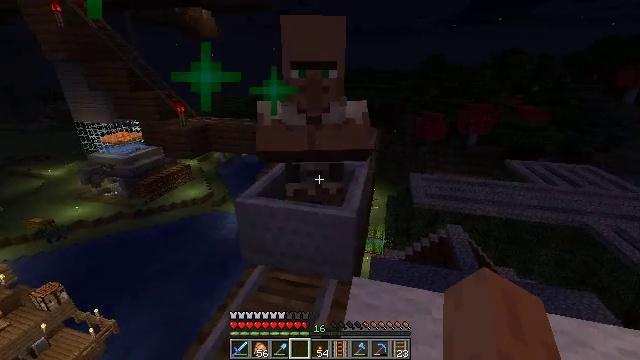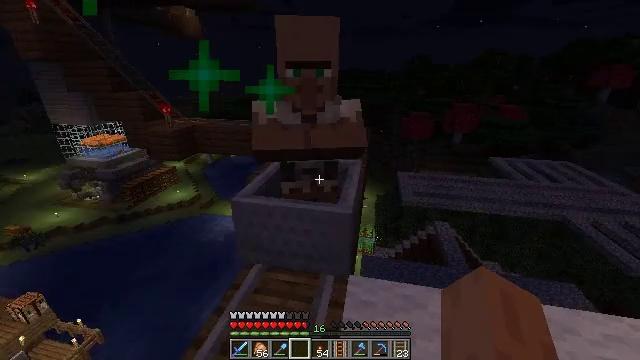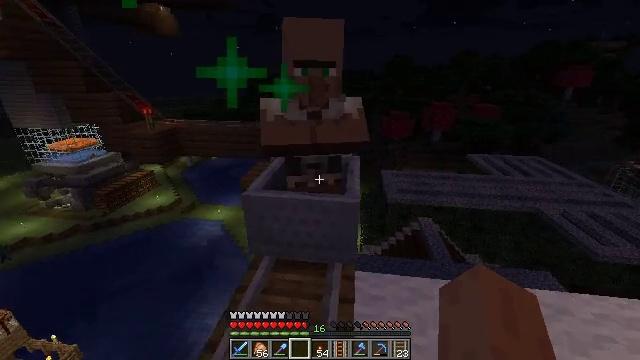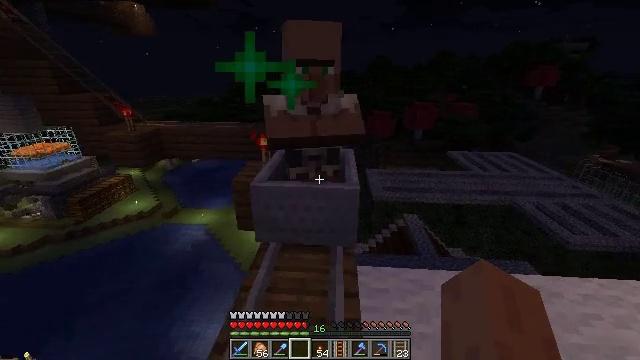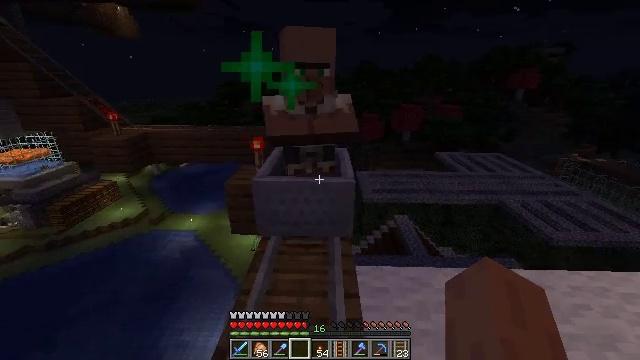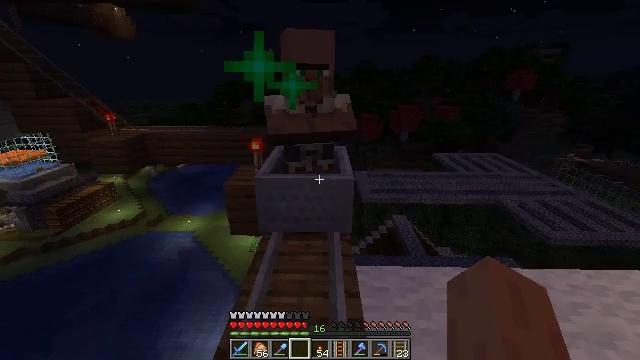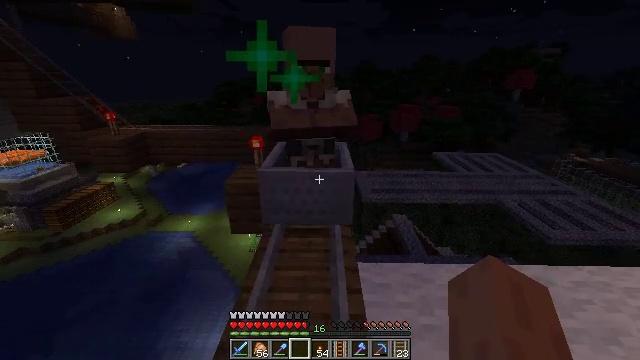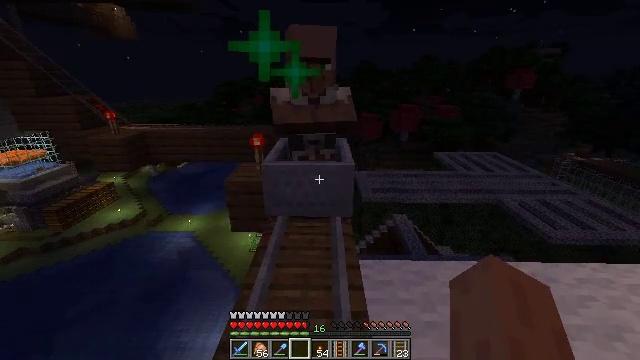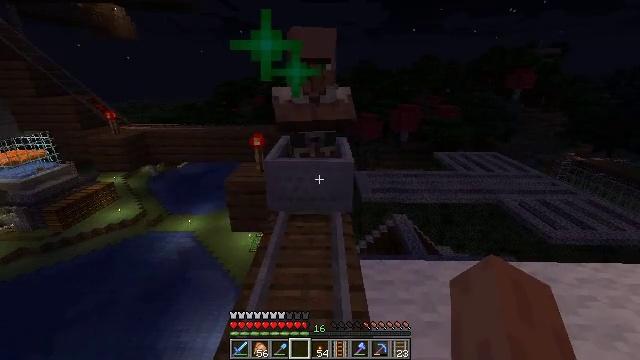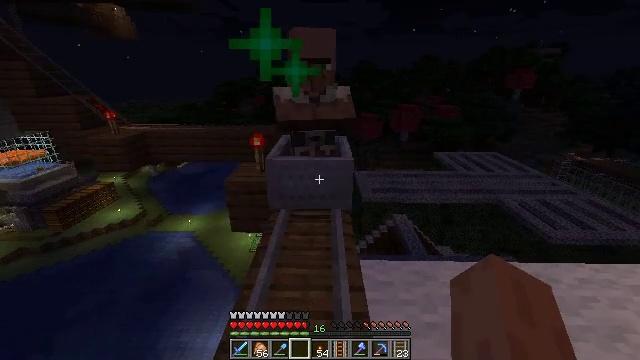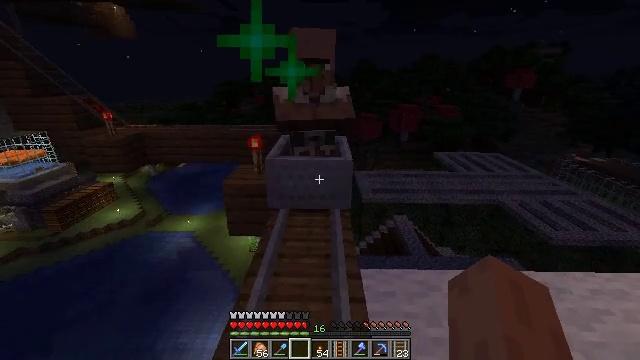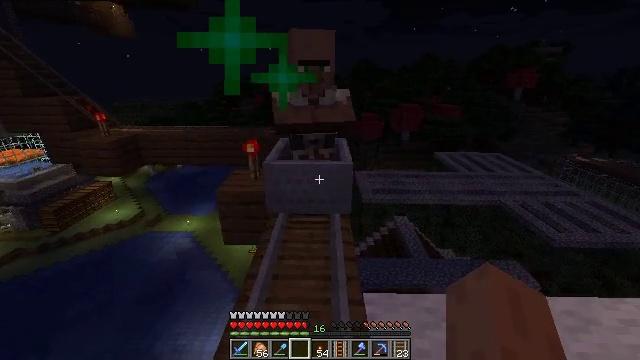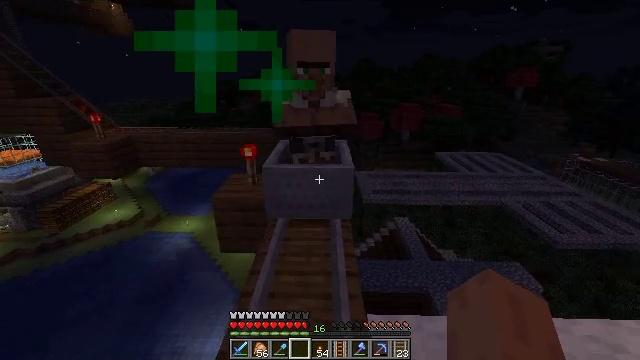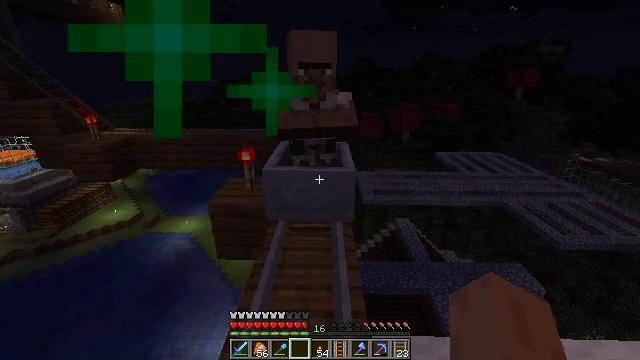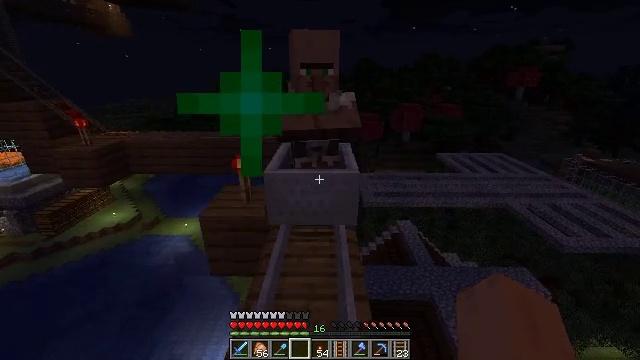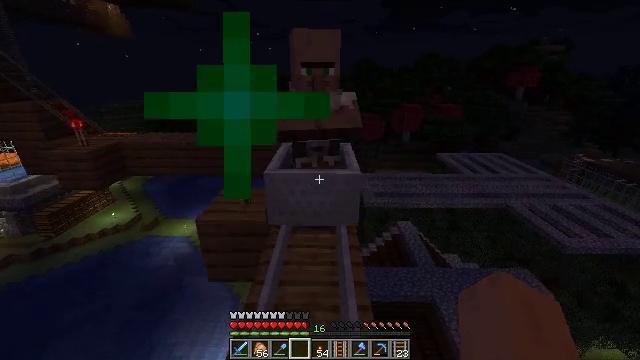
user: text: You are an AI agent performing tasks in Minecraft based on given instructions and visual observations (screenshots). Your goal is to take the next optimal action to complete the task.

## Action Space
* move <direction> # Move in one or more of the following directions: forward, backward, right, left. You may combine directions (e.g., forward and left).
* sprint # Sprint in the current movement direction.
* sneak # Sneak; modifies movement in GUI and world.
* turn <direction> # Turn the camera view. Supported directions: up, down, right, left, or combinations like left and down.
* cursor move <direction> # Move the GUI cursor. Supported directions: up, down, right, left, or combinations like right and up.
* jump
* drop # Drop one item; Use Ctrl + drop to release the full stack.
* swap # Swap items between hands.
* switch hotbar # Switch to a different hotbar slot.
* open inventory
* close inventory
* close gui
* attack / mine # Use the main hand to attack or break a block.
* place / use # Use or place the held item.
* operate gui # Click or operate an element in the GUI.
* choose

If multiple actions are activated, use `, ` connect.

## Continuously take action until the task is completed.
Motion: motion action
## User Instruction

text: Shatter the glass to collect it.
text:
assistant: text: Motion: move left, turn right
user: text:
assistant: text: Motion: turn right
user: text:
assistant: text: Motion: turn right
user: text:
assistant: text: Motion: turn right
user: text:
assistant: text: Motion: no_op
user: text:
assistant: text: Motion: no_op
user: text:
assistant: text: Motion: no_op
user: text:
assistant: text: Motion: no_op
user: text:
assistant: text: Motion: move forward
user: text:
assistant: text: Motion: move forward
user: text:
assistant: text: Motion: move forward
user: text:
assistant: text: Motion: move forward
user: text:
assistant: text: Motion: move forward
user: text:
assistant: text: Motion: move forward
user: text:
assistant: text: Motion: move forward
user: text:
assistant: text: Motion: move forward, sprint
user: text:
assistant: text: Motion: move forward, sprint
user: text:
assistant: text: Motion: move forward, sprint
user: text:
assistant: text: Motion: move forward, sprint
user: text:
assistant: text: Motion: move forward
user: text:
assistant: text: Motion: no_op
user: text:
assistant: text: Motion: no_op
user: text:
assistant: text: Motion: no_op
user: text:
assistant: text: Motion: no_op
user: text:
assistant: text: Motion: no_op
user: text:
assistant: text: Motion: no_op
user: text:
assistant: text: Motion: move forward
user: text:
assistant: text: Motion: move forward
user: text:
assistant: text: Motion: move forward
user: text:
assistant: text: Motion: move forward